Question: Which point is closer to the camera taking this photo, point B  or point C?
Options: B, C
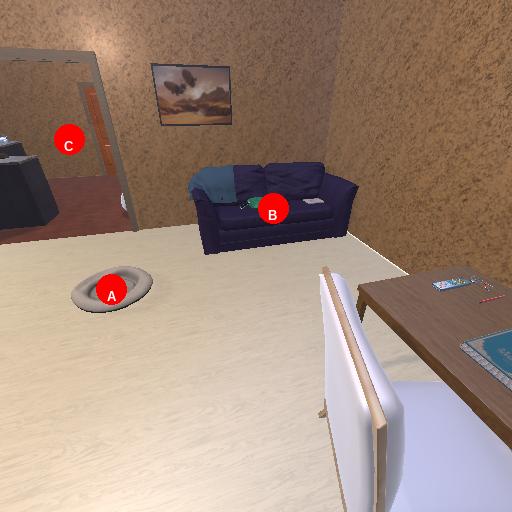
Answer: B